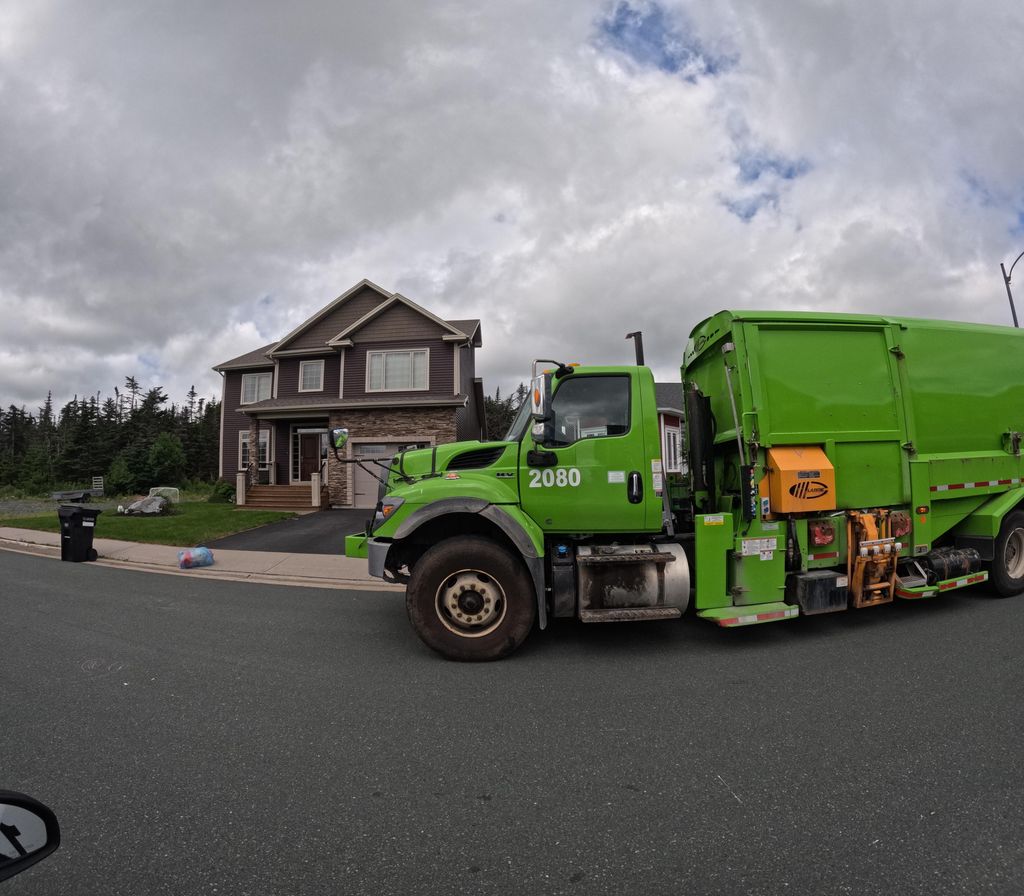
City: st_johns